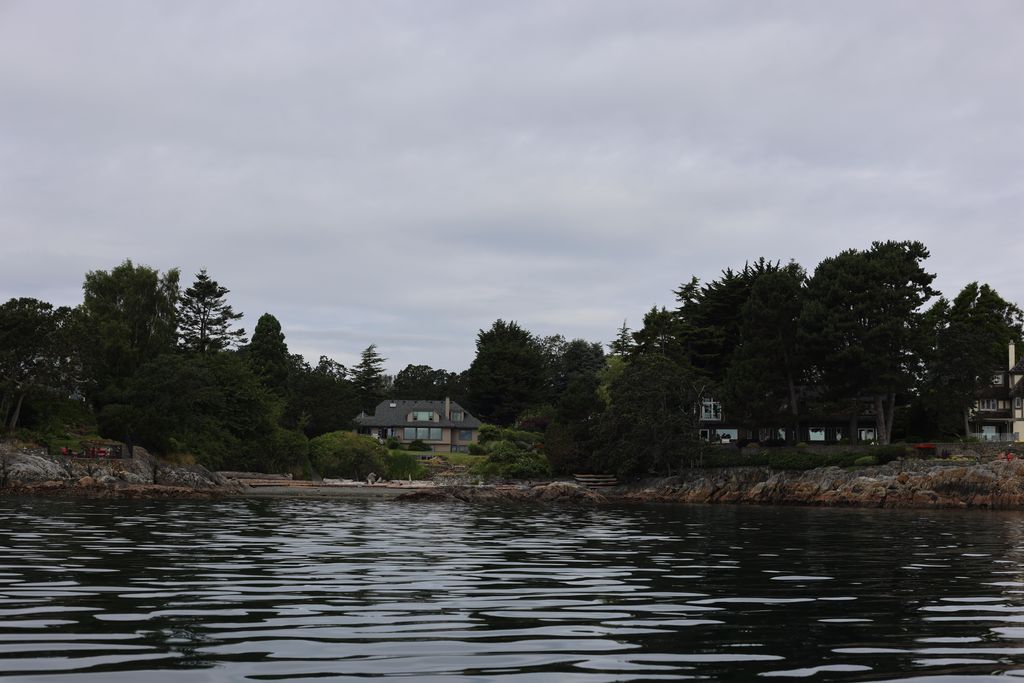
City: victoria